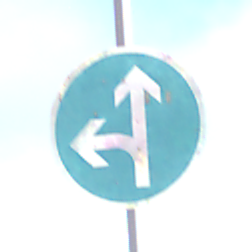
Verkehrszeichen: VorgeschriebeneFahrtrichtungGeradeausOderLinks
Umgebung: Outdoor, Nature
Tageszeit: SunriseSunset
Wetter: PartlyCloudy
Licht: Natural
Jahreszeit: NotSpecified
Kontrast: HighContrast